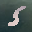
Label: 5